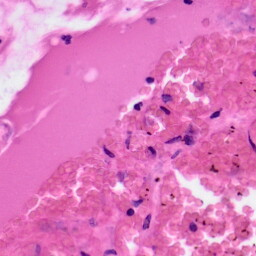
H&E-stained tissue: Colon